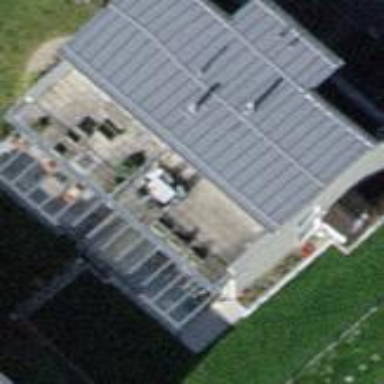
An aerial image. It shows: Terrace building.